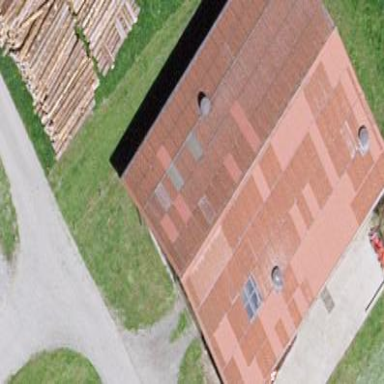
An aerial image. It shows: Farm building.